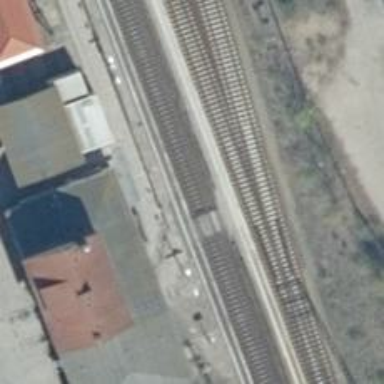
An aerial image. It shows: Railway stop with public transport stop position.